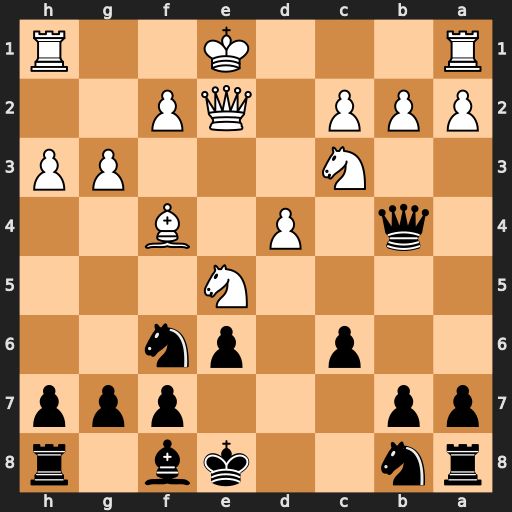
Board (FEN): rn2kb1r/pp3ppp/2p1pn2/4N3/1q1P1B2/2N3PP/PPP1QP2/R3K2R
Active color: b
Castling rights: KQkq
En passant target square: -
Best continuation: Qxb2 O-O Qxc3